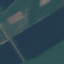
Label: AnnualCrop